Question: I'm building a business application which mostly involves tables and other typical form elements. Due to the nature of my application however, I need to place groups of these elements together in a dynamic tree structure which will take up all of the available screen real estate. If real estate is low, there will be some form of smart scrolling allowing users to focus on certain areas of the tree. It could be called an advanced data visualization web form.
Historically, I would have accomplished this by simply using divs and javascript. The canvas element however seems like a more logical way to build my structure. Most uses of the canvas element that I can find are however geared towards graphics and animations (mostly games). Is canvas overkill for this? Will I benefit from using it? Are there alternatives?

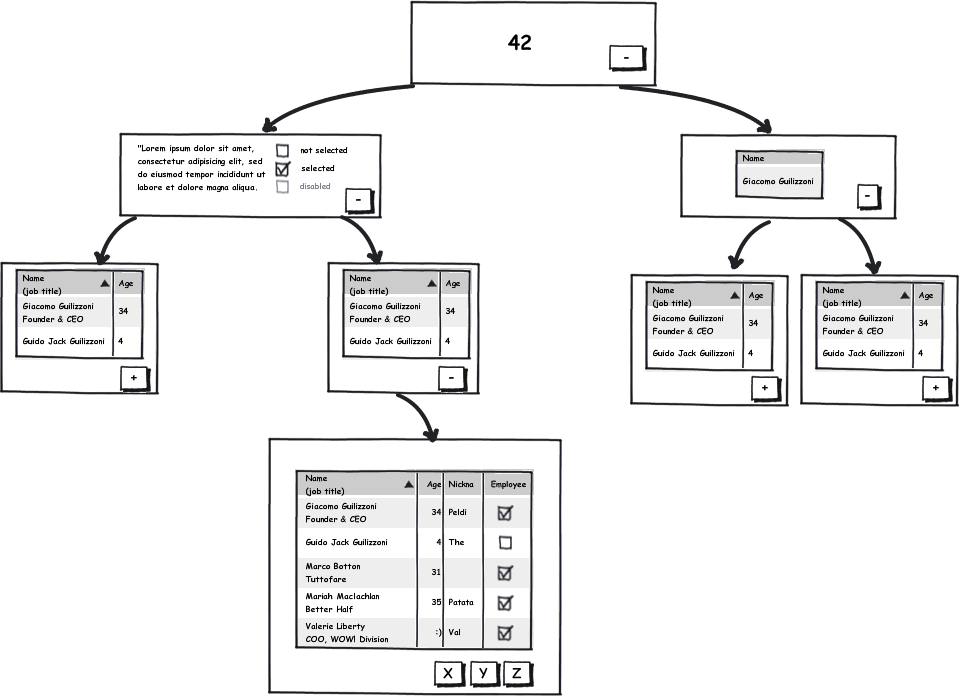
Answer: Yes, canvas is overkill. It is very much a drawing board and not much more. It is certainly not something that I would expect to create user controls in. Games etc. are more suited as they aren't really standard user controls and wouldn't be expected to behave as such.
A tree structure could easily be implemented with a series of nested 'ul's. Using some JavaScript to expand collapse them by adding and removing classes.
<URL> is a nice jQuery plugin for you to use or get some ideas of how you could use it.
Edit:
I would stay away from canvas just because of the overhead of the drawing. If you can extend a standard JavaScript treeview to add more functionality this would seem like the best option ot me. Creating controls from scratch in canvas is no small feat.
Edit2 (Post mockup):
This just looks like a multi-part form to me, with hidden forms/areas which are displayed as apropriately. This is far too common to require creating this with canvas.